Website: home-depot
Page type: delivery-shipping
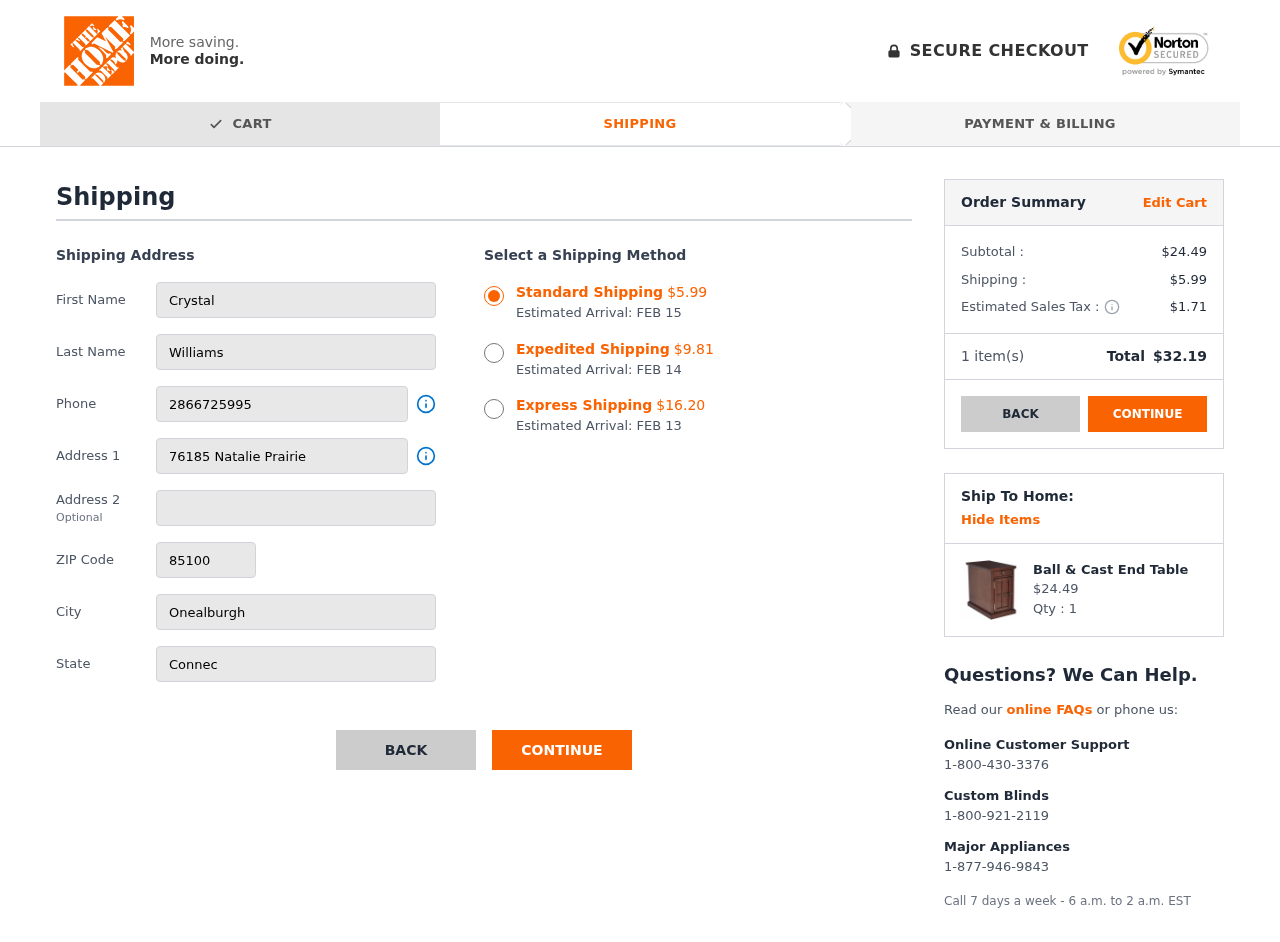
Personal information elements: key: PII_CITY
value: Onealburgh
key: PII_FIRSTNAME
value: Crystal
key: PII_LASTNAME
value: Williams
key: PII_PHONE
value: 2866725995
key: PII_POSTCODE
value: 85100
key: PII_STATE
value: Connecticut
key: PII_STREET
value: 76185 Natalie Prairie
Product elements: key: PRODUCT1_NAME
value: Ball & Cast End Table
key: PRODUCT1_PRICE
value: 24.49
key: PRODUCT1_QUANTITY
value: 1
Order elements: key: ORDER_SHIPPING_COST_STANDARD
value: $5.99
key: ORDER_DELIVERY_DATE
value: FEB 15
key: ORDER_SHIPPING_COST_EXPEDITED
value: $9.81
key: ORDER_DELIVERY_DATE_EXPEDITED
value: FEB 14
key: ORDER_SHIPPING_COST_EXPRESS
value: $16.20
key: ORDER_DELIVERY_DATE_EXPRESS
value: FEB 13
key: ORDER_SUBTOTAL
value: $24.49
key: ORDER_SHIPPING_COST
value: $5.99
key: ORDER_TAX
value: $1.71
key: ORDER_NUM_ITEMS
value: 1
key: ORDER_TOTAL
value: $32.19